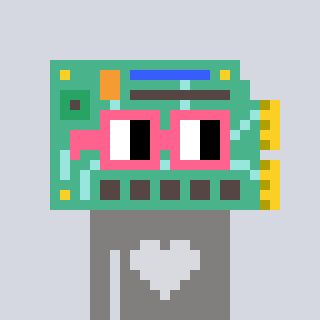
a pixel art character with square pink glasses, a chipboard-shaped head and a bluegrey-colored body on a cool background